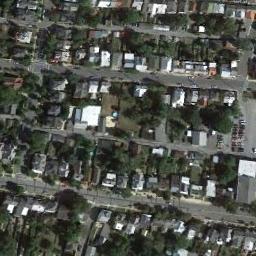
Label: dense_residential